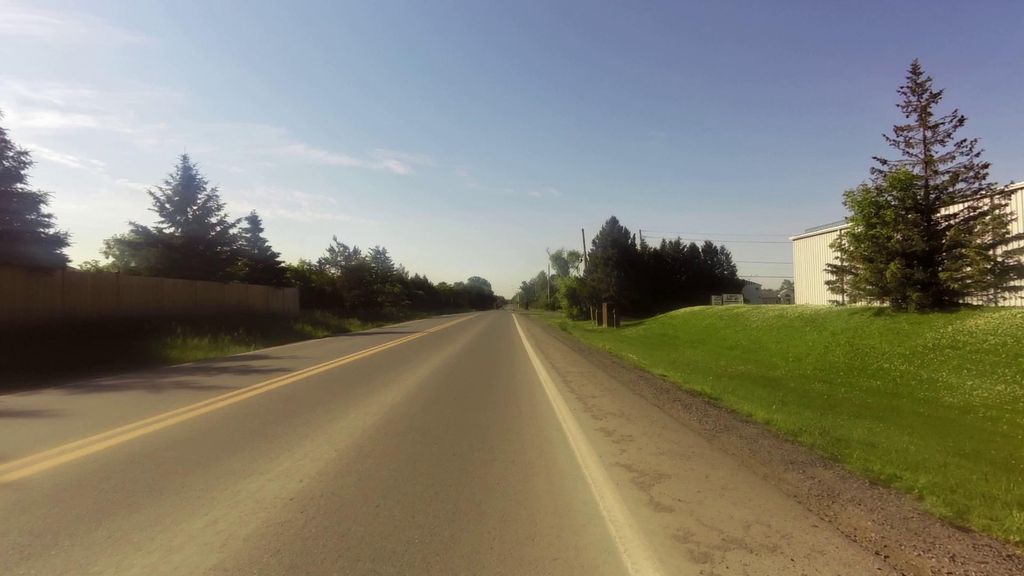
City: ottawa-gatineau